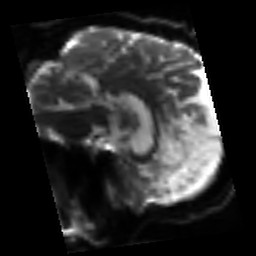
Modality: sbref
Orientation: sagittal
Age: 53
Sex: male
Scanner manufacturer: siemens
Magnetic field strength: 3 T
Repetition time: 3.2 s
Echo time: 0.081 s